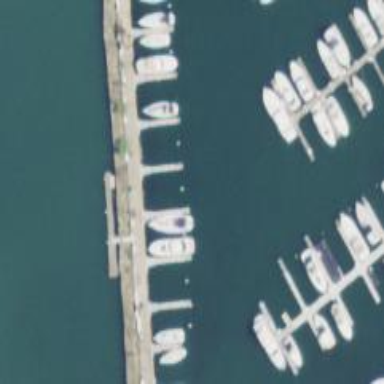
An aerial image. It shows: Marina area for leisure land.